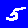
Digit: 5